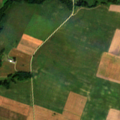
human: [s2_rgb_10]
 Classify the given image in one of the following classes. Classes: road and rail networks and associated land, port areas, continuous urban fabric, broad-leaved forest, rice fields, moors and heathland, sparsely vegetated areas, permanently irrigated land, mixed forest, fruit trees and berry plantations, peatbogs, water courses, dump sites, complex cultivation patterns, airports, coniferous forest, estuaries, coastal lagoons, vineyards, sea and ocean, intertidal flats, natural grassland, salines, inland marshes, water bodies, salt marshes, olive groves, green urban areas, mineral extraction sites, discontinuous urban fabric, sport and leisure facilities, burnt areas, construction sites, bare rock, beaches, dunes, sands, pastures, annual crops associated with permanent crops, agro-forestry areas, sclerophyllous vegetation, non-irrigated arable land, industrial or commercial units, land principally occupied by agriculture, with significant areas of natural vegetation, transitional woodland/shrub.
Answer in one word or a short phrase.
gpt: non-irrigated arable land, land principally occupied by agriculture, with significant areas of natural vegetation, broad-leaved forest